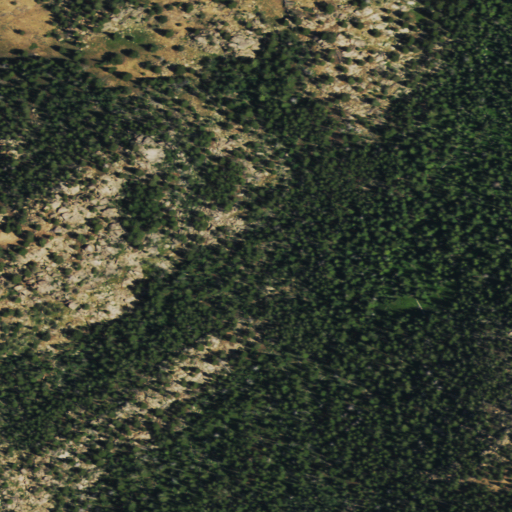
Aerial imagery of valley in Wyoming named Hay Draw containing evergreen forest and shrub